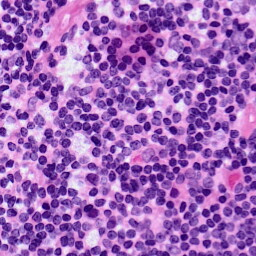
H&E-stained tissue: LymphNode